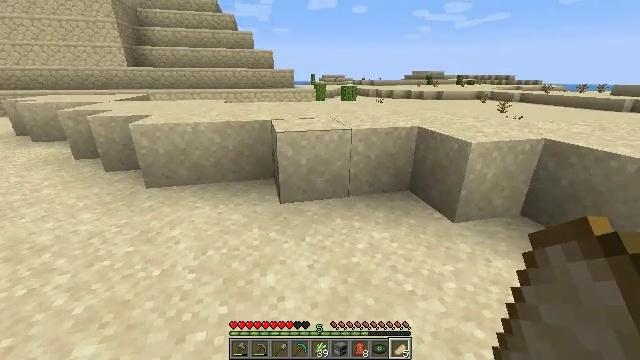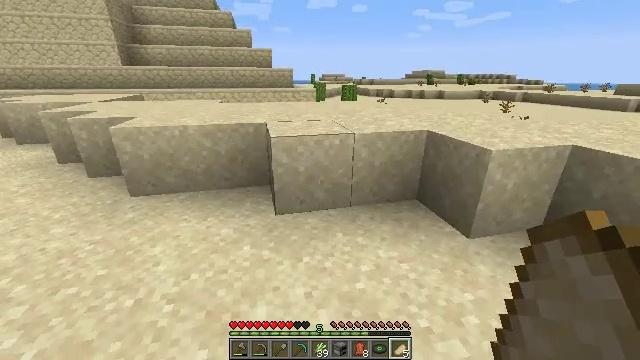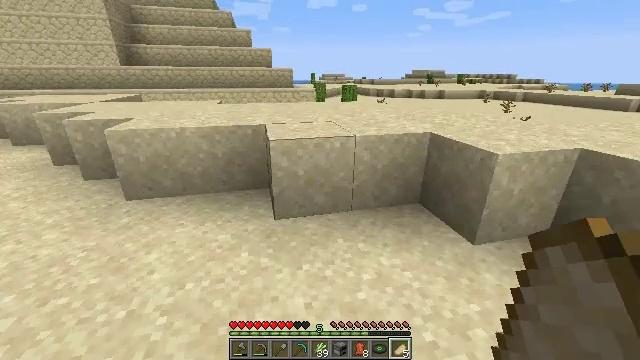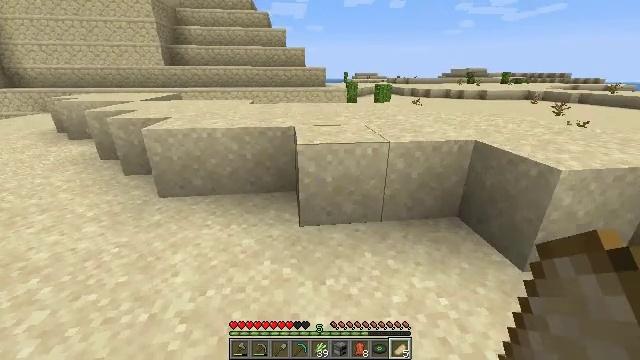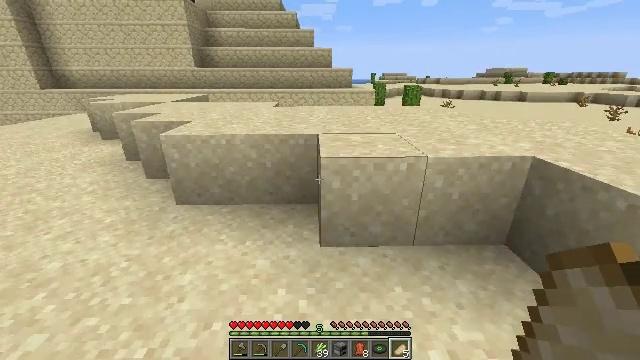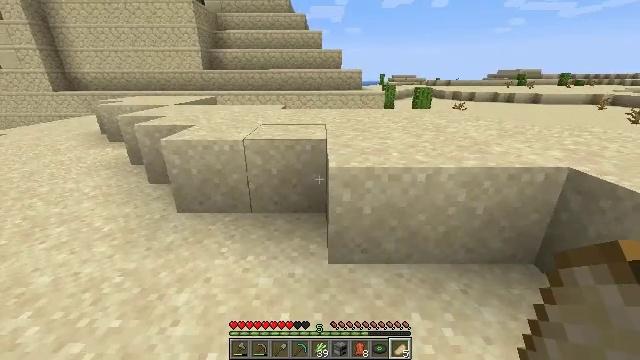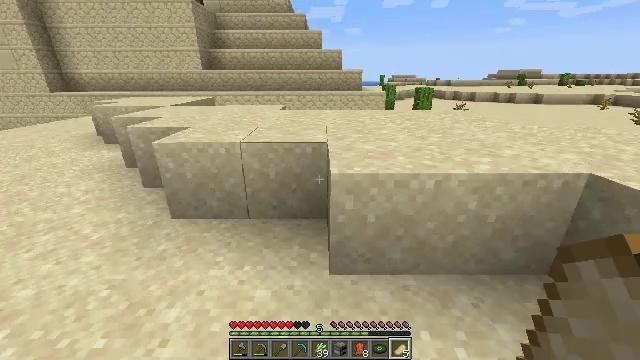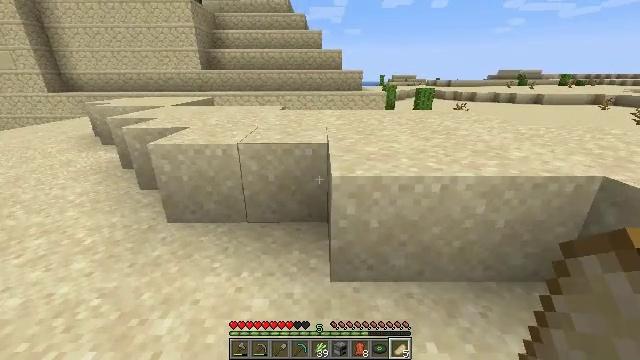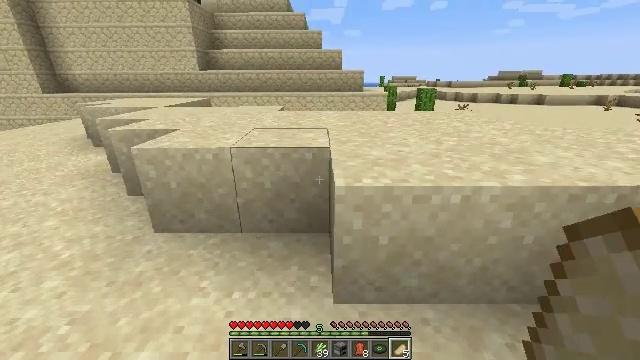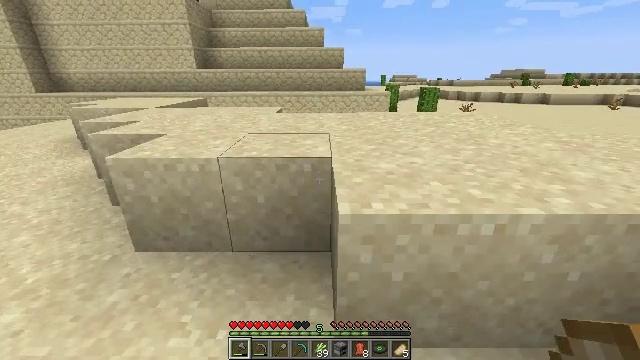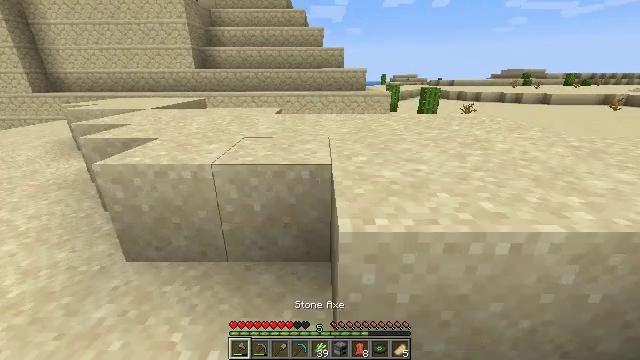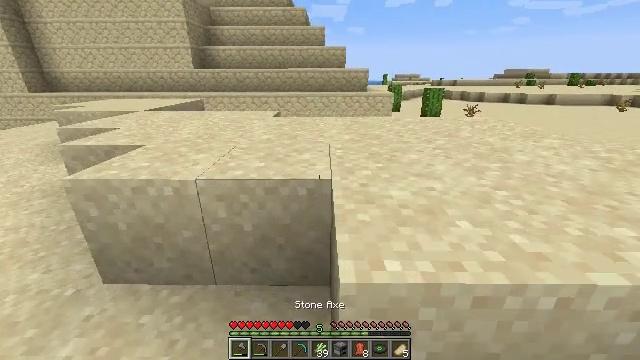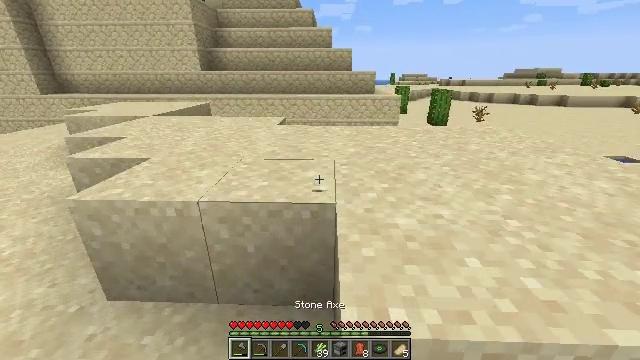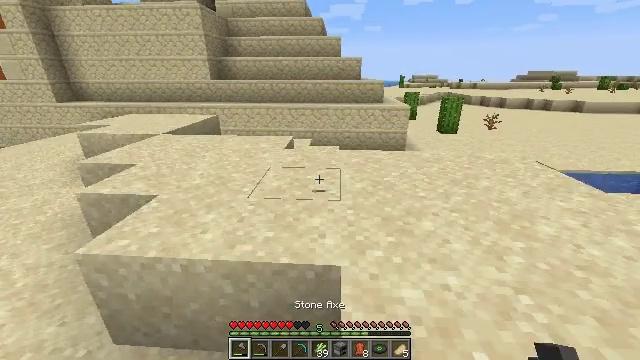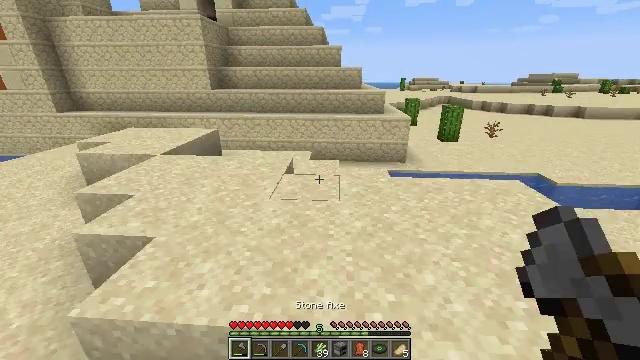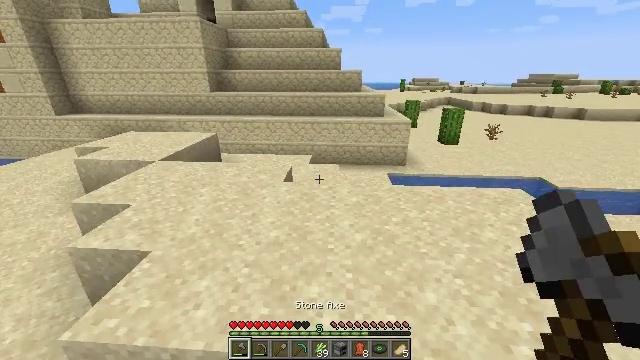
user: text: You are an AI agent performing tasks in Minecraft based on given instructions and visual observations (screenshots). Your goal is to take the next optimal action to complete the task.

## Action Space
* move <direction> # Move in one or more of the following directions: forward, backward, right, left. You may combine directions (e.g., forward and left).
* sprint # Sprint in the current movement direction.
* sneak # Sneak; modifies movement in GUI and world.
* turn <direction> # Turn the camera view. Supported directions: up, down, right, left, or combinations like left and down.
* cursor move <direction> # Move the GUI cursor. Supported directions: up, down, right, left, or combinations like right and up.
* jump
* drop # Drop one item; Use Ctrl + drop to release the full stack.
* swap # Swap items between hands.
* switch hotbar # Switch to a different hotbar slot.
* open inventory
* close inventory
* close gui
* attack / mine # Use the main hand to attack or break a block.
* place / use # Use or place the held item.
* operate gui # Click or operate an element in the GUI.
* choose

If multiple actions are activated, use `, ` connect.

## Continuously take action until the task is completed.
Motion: motion action
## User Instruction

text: Mine sand by the water.
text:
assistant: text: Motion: move forward
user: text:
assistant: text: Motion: move forward
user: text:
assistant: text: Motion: move forward, turn left
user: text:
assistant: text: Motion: move forward, turn left
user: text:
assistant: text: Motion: move forward, turn left
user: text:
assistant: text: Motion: move forward
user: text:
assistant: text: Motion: move forward
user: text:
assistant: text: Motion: move forward
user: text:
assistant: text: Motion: move forward, switch to hotbar 1
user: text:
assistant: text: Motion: move forward, switch to hotbar 1
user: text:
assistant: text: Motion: move forward, switch to hotbar 1
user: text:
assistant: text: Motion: move forward, turn left, jump, switch to hotbar 1
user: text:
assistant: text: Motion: move forward, turn left, jump
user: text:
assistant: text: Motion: move forward, jump
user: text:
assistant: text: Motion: move forward, jump
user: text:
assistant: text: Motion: move forward
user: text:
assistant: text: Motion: move forward
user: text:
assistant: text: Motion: move forward
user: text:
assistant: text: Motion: move forward
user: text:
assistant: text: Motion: move forward, turn down
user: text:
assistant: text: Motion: move forward, turn right and down
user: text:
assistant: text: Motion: turn right and down
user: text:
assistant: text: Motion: turn right and down
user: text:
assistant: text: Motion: turn right and down
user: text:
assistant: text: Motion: turn right and down
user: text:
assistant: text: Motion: turn right
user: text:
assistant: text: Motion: turn right
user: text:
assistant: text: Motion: turn right
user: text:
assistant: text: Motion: turn right
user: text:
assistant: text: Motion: turn right